Question: I'm trying to create a layout with a fixed width div centered between two fluid divs. The configuration should fit within a Bootstrap row. How would I do this?
Here's an illustration:

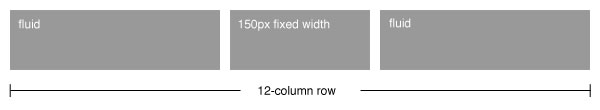
Answer: You could make this easily with tables, but here is a div version for you:
'''
<!DOCTYPE>
<html>
<head>
<style>
.d1 {
background-color: #AAAAFF;
vertical-align: top;
margin-right: -75px;
display: inline-block;
width: 50%;
position: relative;
z-index: 0;
}
.d1 .cnt {
padding-right: 75px;
}
.d2 {
background-color: #AAFFAA;
vertical-align: top;
width: 150px;
display: inline-block;
position: relative;
z-index: 2;
}
.d3 {
background-color: #FFAAAA;
vertical-align: top;
margin-left: -75px;
display: inline-block;
width: 50%;
position: relative;
z-index: 1;
}
.d3 .cnt {
padding-left: 75px;
}
</style>
</head>
<body>
<div class="d1"><div class="cnt">I'm trying to create a layout with a fixed width div centered between two fluid divs. The configuration should fit within a Bootstrap row. How would I do this? Here's an illustration:</div></div><div class="d2">I'm trying to create a layout with a fixed width div centered between two fluid divs. The configuration should fit within a Bootstrap row. How would I do this? Here's an illustration:</div><div class="d3"><div class="cnt">I'm trying to create a layout with a fixed width div centered between two fluid divs. The configuration should fit within a Bootstrap row. How would I do this? Here's an illustration:</div></div>
</body>
</html>
'''
As the divs are inline-block, don't add space or new line between them.